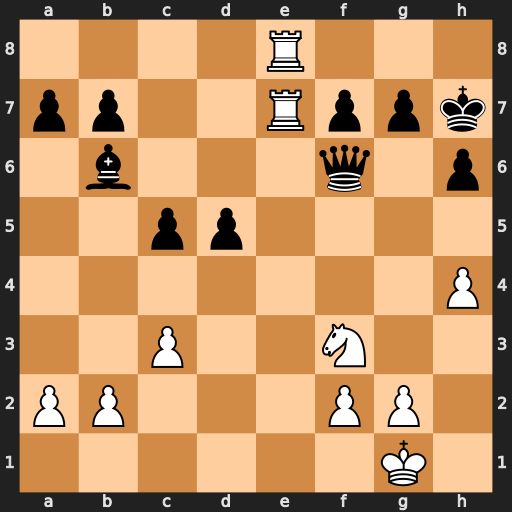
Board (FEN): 4R3/pp2Rppk/1b3q1p/2pp4/7P/2P2N2/PP3PP1/6K1
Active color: w
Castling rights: -
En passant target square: -
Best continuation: Ne5 c4 Rxf7 Bxf2+ Kf1 Bxh4+ Rxf6